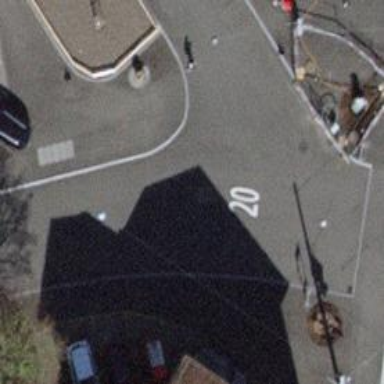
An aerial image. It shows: Asphalt living street with sidewalks on both sides.